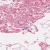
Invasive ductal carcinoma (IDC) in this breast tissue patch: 0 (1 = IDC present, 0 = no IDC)